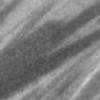
Label: change